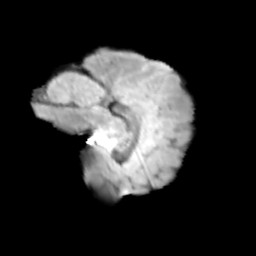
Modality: T2w
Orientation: sagittal
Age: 13
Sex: male
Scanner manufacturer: siemens
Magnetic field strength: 3 T
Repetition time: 3.8 s
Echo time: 0.07 s